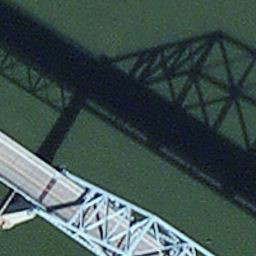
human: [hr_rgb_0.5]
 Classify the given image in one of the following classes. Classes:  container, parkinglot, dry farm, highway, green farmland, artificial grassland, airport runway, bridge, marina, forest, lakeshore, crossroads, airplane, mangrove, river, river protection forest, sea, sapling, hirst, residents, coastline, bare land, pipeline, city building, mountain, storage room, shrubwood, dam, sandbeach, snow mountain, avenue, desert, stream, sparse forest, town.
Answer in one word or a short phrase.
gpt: bridge